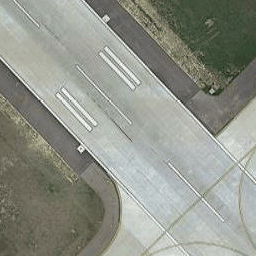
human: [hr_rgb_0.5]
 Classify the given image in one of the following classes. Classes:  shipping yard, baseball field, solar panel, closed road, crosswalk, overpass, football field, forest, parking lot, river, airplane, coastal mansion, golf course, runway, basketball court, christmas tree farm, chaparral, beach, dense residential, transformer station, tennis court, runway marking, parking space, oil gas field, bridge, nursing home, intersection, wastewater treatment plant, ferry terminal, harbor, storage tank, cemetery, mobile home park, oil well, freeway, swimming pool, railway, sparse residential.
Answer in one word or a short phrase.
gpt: runway